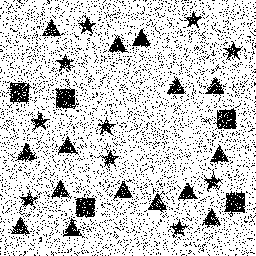
Squares: 5
Triangles: 15
Stars: 10
Total shapes: 30